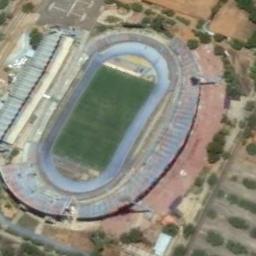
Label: stadium